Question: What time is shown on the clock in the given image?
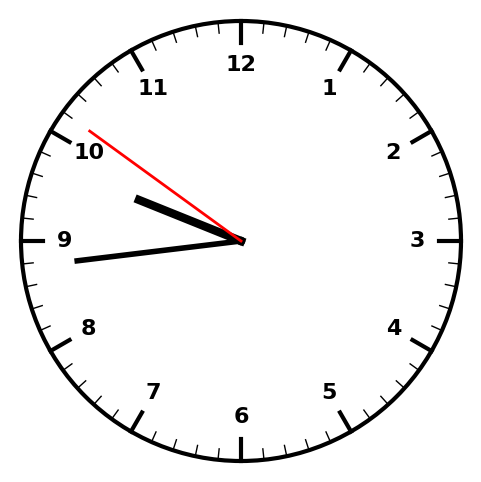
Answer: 09:43:51